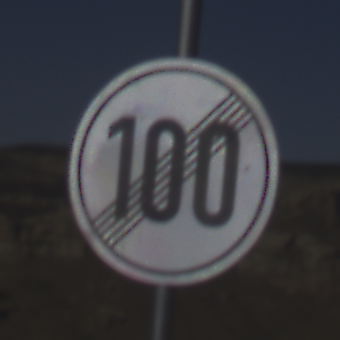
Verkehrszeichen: EndeGeschwindigkeit100
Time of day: MorningAfternoon
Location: Outdoor (Nature)
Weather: Clear
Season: NotSpecified
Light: Natural